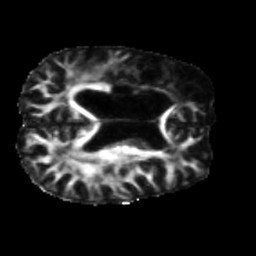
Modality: FA
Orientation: axial
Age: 56
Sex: male
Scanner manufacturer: siemens
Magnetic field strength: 3 T
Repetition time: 5.25 s
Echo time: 0.08 s